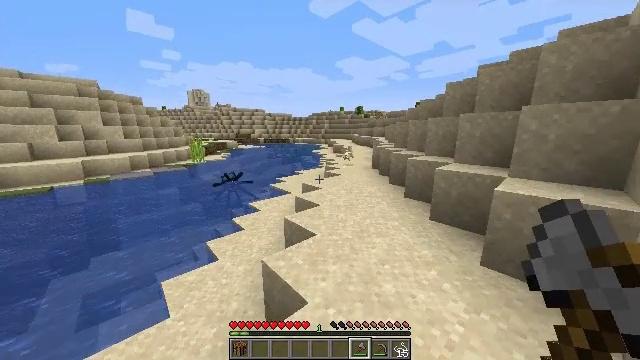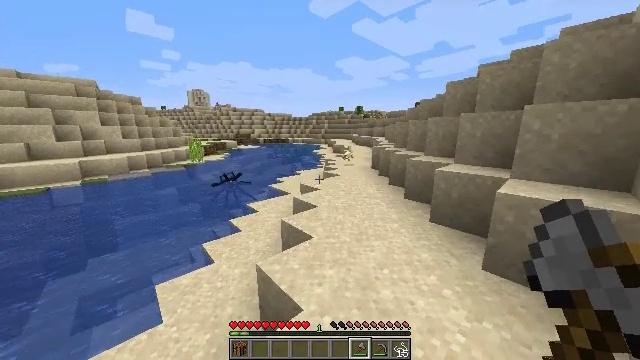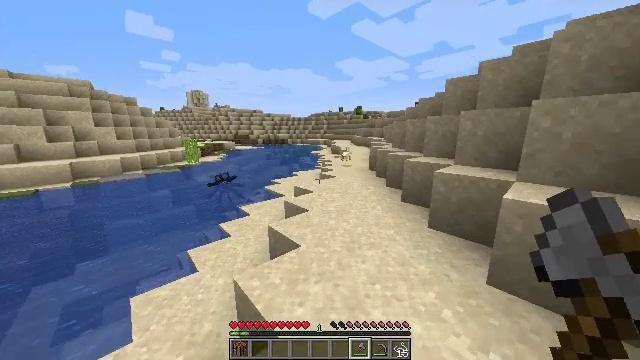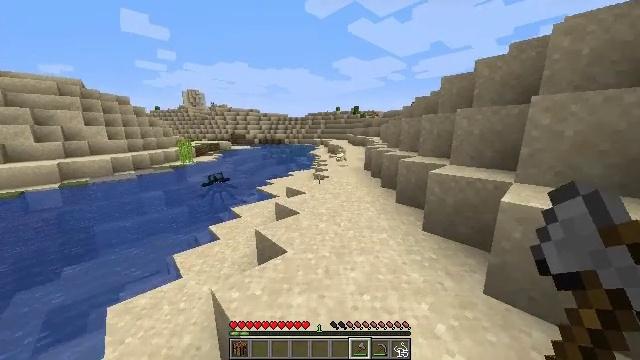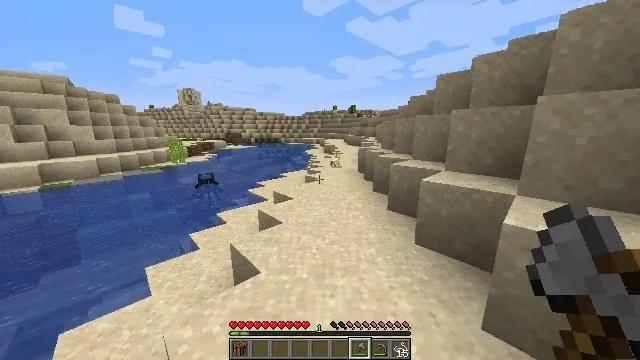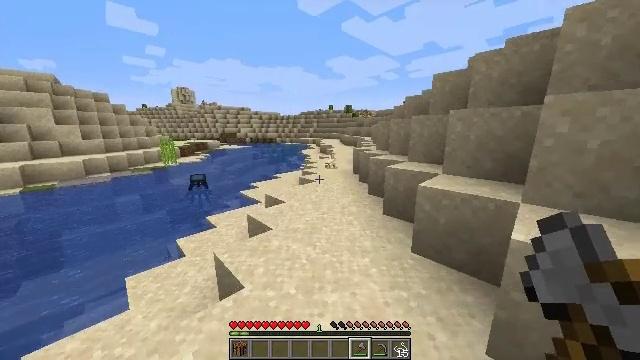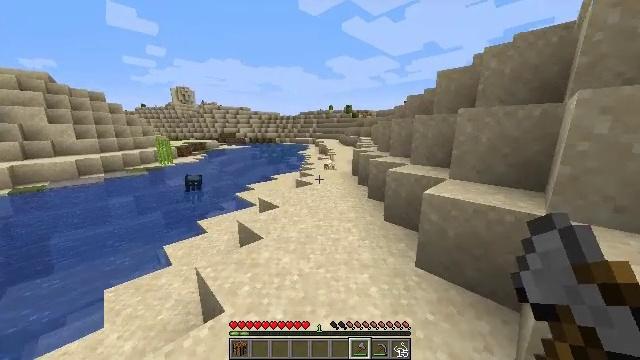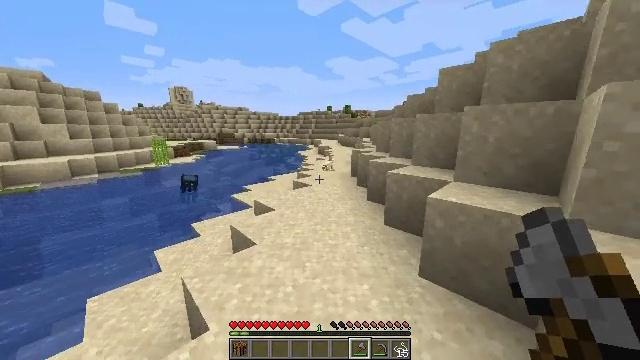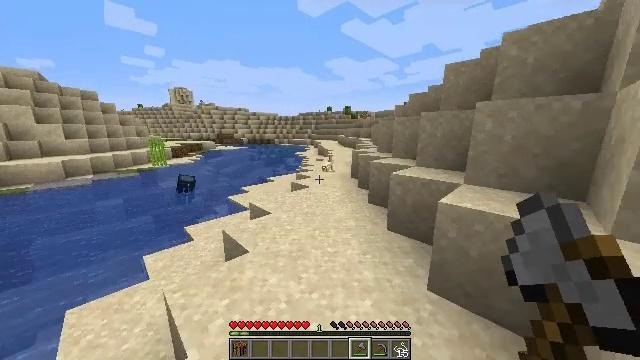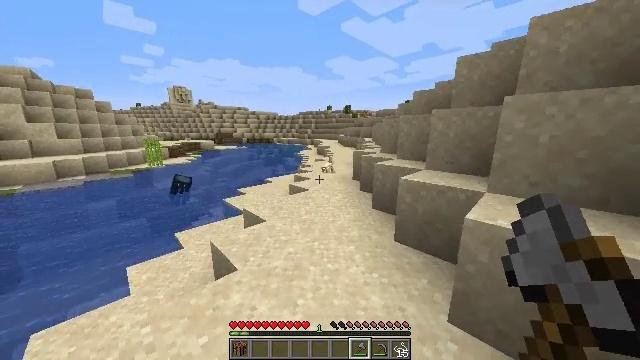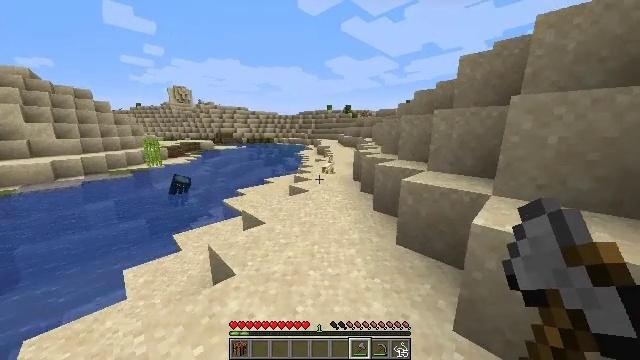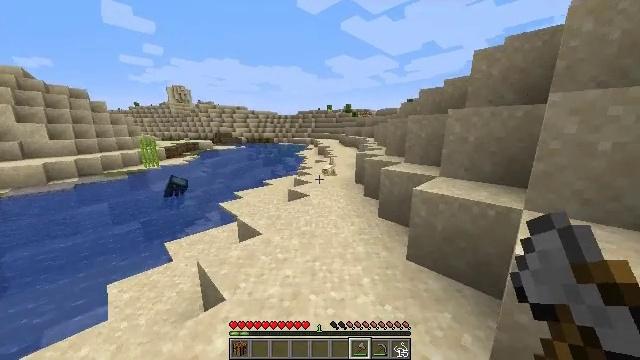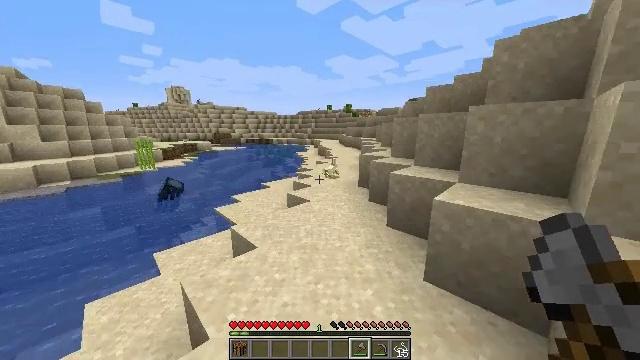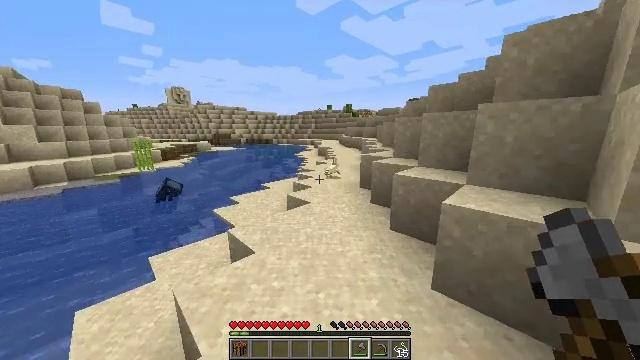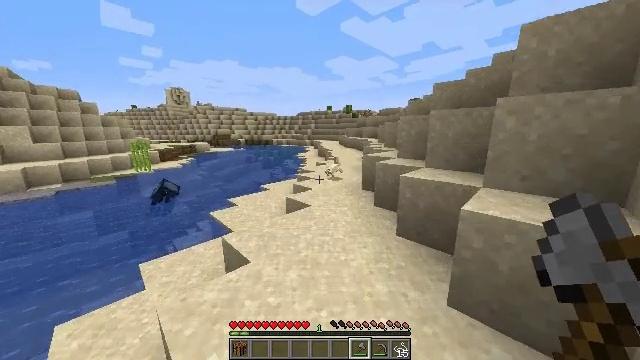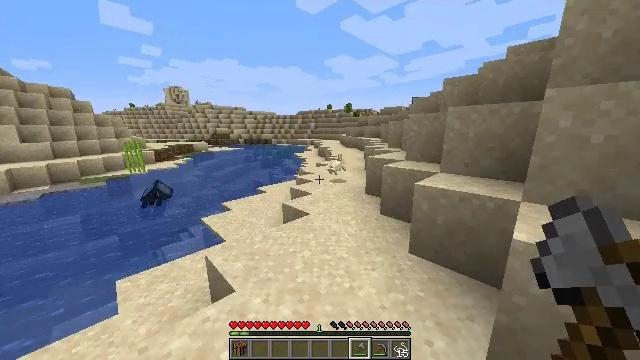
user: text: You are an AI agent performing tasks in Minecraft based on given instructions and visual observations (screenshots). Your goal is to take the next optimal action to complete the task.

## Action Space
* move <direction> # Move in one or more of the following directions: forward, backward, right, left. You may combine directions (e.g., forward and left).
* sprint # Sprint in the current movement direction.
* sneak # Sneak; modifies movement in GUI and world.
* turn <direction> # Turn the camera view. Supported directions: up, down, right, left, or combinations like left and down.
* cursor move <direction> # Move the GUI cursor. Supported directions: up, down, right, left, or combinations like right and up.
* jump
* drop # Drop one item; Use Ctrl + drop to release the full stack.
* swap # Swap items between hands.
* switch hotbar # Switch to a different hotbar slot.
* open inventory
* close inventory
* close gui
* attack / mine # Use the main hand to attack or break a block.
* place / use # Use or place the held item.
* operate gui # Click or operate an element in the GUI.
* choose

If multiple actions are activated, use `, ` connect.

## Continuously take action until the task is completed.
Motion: motion action
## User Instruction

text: Kill the rabbit.
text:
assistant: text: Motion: move forward and move right
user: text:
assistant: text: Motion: move forward and move right
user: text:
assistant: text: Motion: move forward and move right
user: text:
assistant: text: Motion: move forward
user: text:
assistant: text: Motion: move forward, turn right
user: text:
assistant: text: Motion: move forward
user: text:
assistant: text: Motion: move forward
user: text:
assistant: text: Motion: move forward
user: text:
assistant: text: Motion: move forward
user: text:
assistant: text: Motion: move forward
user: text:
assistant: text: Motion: move forward
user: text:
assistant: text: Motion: move forward
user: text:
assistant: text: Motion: move forward
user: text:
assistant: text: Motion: move forward
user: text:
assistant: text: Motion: move forward
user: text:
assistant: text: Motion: move forward
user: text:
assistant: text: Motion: move forward
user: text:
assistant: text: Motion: move forward
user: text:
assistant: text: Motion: no_op
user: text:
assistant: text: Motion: move forward
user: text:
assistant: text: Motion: move forward
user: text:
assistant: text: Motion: move forward
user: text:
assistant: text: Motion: move forward, turn down
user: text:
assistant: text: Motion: move forward, turn right and down
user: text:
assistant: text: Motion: move forward, turn right and down
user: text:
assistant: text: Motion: move forward, turn right and down
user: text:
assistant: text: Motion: move forward, turn down
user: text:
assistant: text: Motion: move forward
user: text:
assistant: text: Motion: move forward
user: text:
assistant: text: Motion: move forward